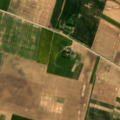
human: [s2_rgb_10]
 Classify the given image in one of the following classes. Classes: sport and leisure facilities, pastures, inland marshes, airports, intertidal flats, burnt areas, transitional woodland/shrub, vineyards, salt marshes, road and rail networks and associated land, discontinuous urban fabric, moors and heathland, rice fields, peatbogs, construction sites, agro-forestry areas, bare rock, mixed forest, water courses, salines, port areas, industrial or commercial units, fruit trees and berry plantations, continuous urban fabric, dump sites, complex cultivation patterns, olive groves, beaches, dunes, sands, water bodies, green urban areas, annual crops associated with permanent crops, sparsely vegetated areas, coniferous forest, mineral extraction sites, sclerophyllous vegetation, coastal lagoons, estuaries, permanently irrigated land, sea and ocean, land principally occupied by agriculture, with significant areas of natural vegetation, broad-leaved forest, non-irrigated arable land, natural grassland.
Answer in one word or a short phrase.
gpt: non-irrigated arable land